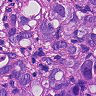
Metastatic tissue present: yes